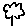
Label: flower